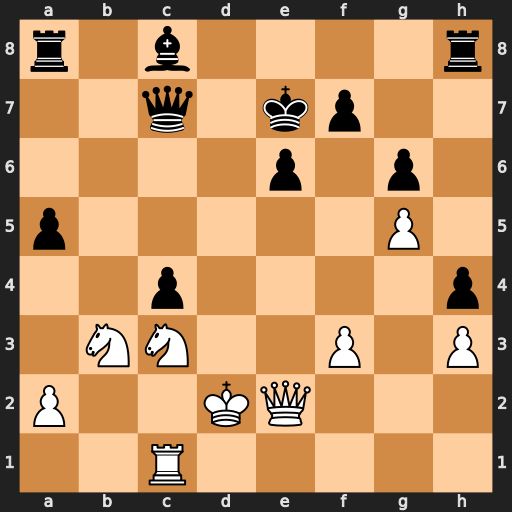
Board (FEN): r1b4r/2q1kp2/4p1p1/p5P1/2p4p/1NN2P1P/P2KQ3/2R5
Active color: w
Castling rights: -
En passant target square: -
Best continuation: Nd5+ Kd7 Nxc7